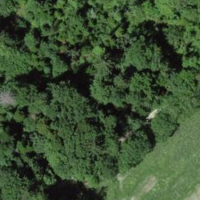
EUNIS habitat code: 43
Species observed at this site:
Circaea lutetiana